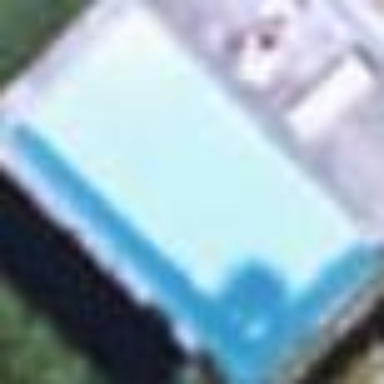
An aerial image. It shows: Swimming pool located in leisure land.